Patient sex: M
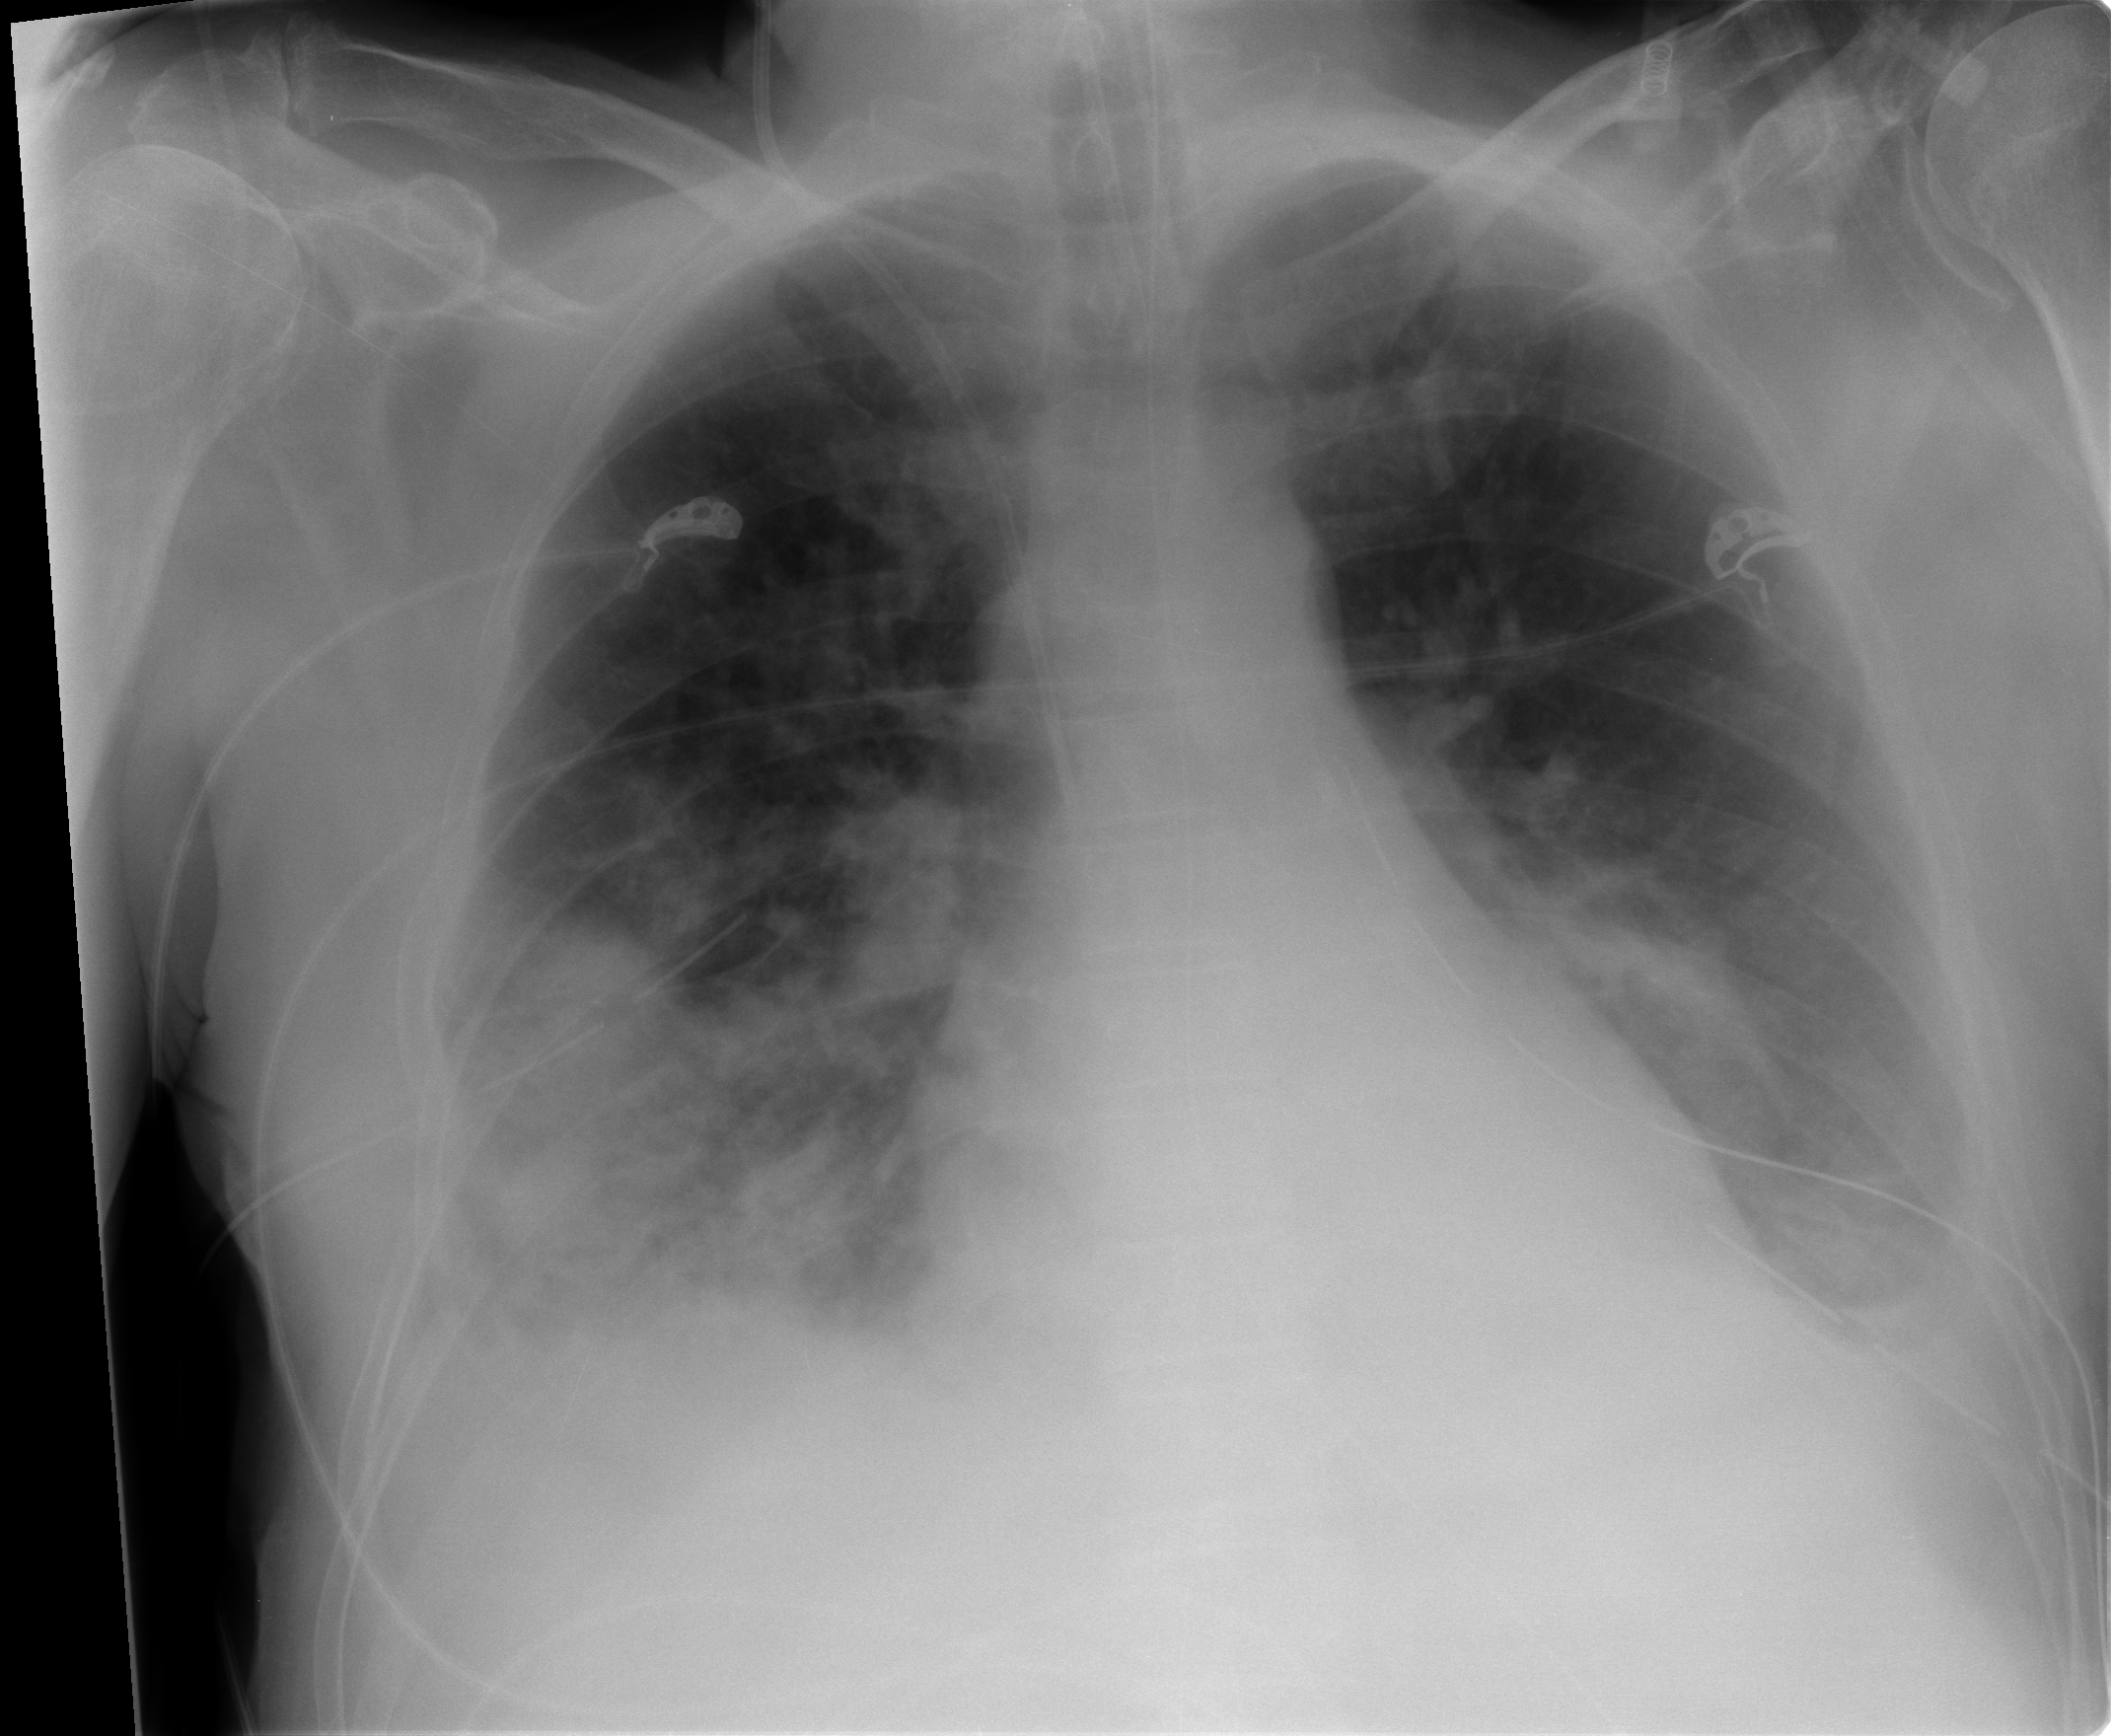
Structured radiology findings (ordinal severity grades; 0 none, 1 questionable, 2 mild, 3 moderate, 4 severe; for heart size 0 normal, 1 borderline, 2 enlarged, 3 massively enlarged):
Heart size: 1
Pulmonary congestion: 0
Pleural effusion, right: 2
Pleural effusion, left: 2
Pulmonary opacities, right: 3
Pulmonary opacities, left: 2
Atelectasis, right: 2
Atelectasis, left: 2